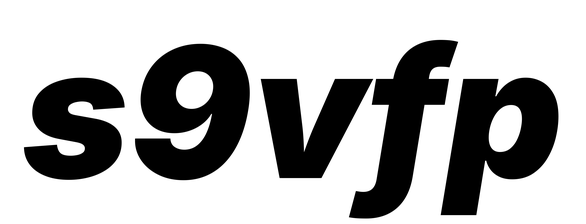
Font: Inter-Italic_Black_Italic